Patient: sex F, age 62
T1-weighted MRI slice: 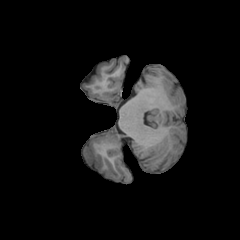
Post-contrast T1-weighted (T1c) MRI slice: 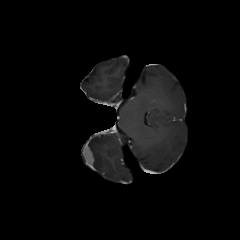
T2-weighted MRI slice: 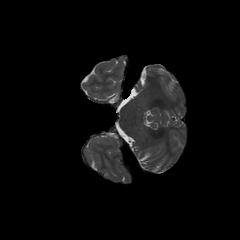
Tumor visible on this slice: no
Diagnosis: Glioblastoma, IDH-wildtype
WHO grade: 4